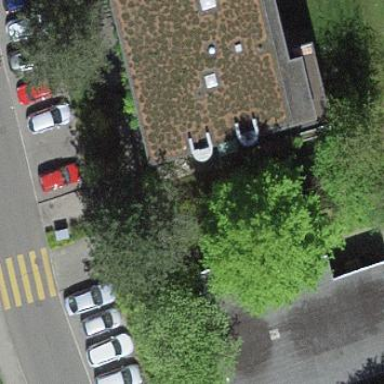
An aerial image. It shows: School building.